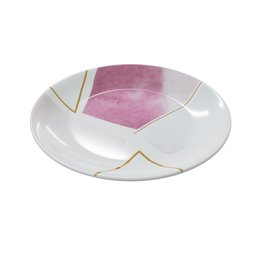
Label: tools